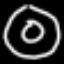
Label: donut